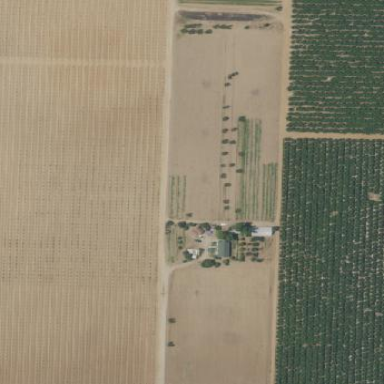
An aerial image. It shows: Vineyard.